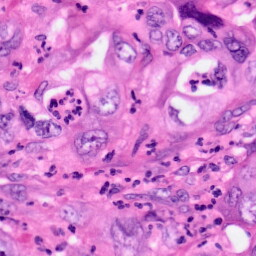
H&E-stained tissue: Pancreatic